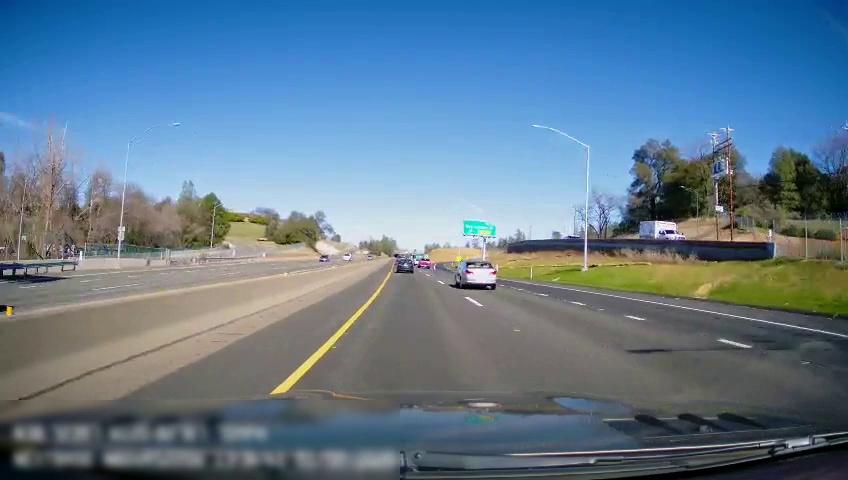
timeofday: Day
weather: Sunny
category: Drivable Space
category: Drivable Space
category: Vehicles | SUV
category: Vehicles | SUV
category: Vehicles | Truck
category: Vehicles | Car
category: Vehicles | Car
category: Vehicles | SUV
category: Lanes | Current Lane
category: Lanes | Current Lane
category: Lanes | Alternate Lane
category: Lanes | Alternate Lane
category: Lanes | Opposite Lane
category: Lanes | Opposite Lane
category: Traffic | Signs